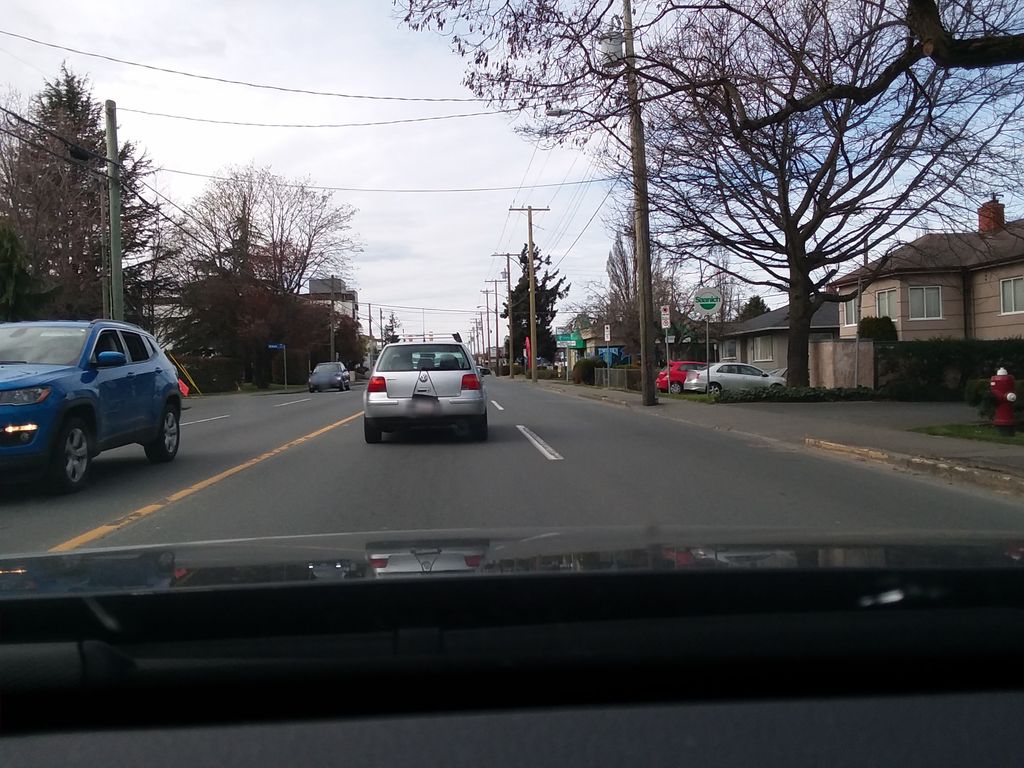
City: victoria